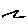
Label: zigzag